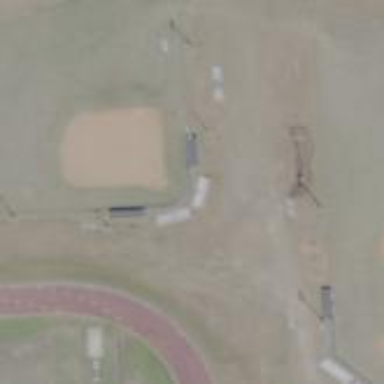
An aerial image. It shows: Baseball pitch for leisure land.